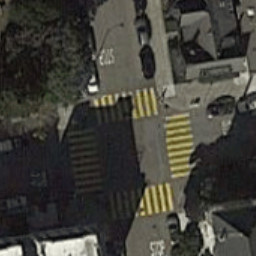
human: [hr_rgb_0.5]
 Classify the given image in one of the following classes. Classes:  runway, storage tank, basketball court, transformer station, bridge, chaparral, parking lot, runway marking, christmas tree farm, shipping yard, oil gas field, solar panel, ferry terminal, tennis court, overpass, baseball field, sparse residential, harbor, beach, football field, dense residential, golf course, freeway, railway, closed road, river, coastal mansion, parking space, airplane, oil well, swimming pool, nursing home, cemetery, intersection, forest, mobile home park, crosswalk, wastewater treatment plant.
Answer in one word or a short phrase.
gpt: crosswalk